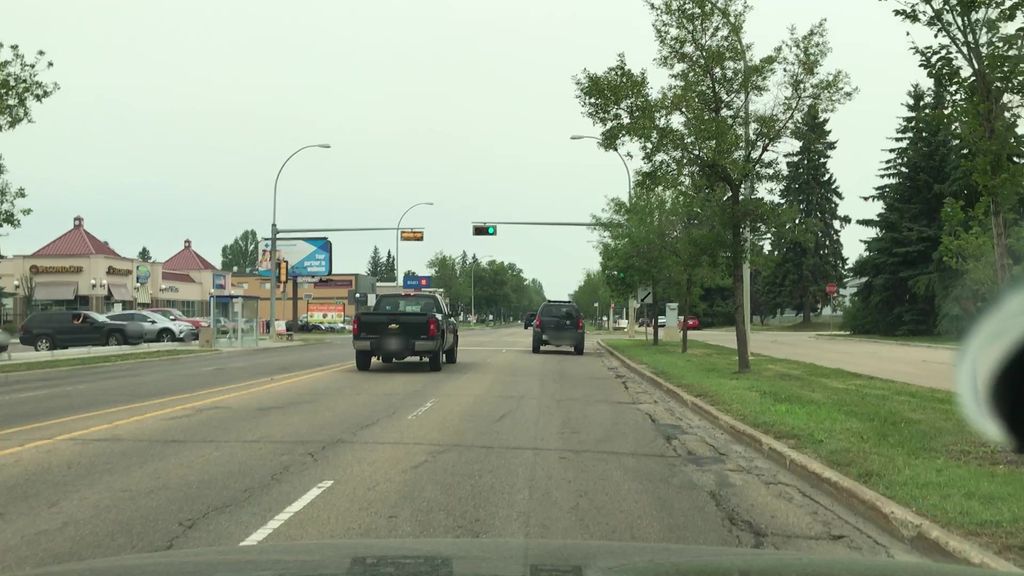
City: edmonton